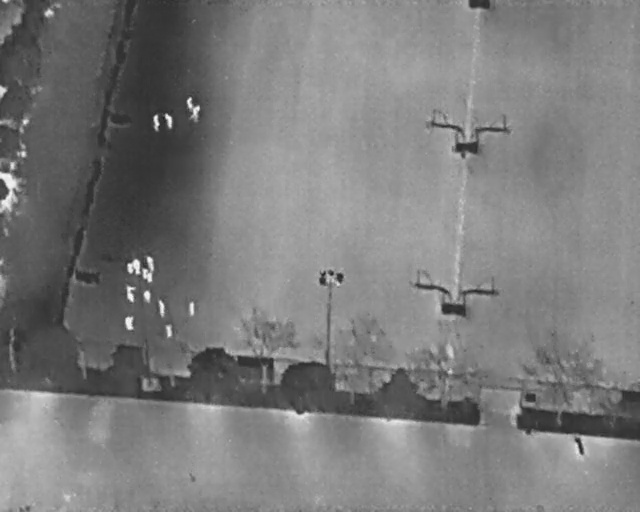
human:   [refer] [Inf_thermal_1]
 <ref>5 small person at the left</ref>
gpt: <box>[[22, 50, 24, 52, 162], [19, 51, 21, 53, 2], [21, 52, 23, 54, 2], [22, 53, 24, 54, 2], [21, 57, 24, 58, 2]]</box>

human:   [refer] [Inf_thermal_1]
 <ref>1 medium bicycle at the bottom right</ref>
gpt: <box>[[88, 85, 92, 88, 167]]</box>

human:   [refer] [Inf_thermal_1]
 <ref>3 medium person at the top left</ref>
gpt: <box>[[28, 19, 31, 21, 173], [22, 22, 25, 24, 2], [24, 22, 27, 24, 170]]</box>

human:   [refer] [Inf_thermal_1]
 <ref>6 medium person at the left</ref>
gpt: <box>[[19, 51, 22, 53, 2], [18, 56, 21, 58, 178], [28, 59, 31, 61, 2], [23, 59, 26, 61, 176], [18, 61, 21, 64, 2], [24, 63, 27, 65, 2]]</box>